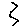
Label: zigzag